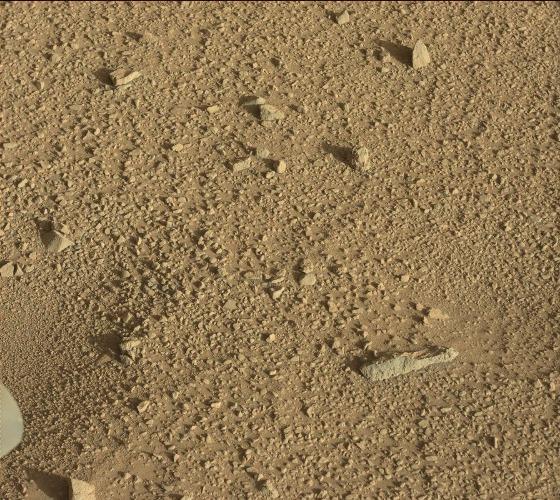
Terrain classes present: Background, Bedrock, Gravel / Sand / Soil, Rock, Shadow